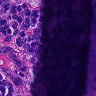
Metastatic tissue present: yes